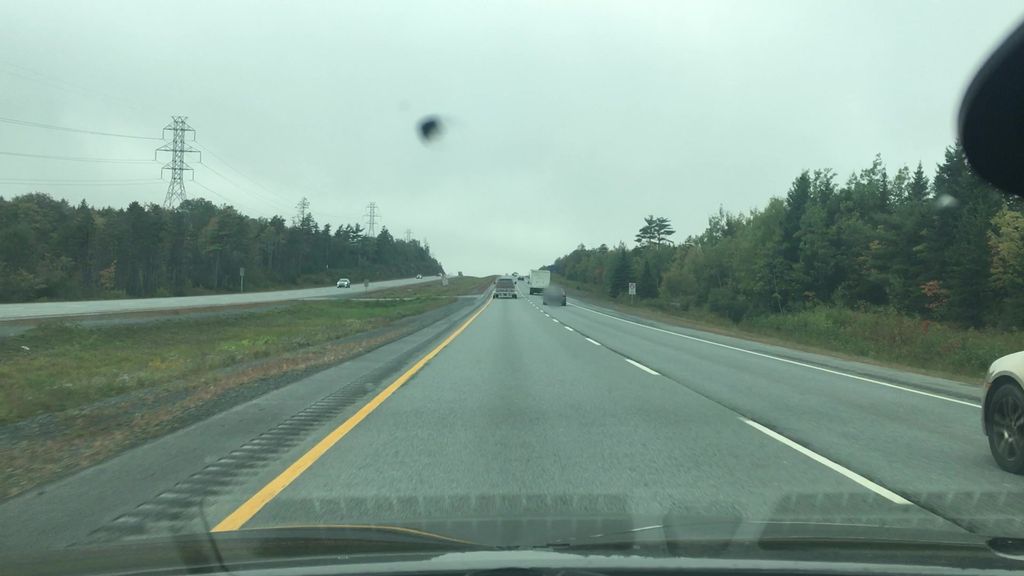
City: halifax